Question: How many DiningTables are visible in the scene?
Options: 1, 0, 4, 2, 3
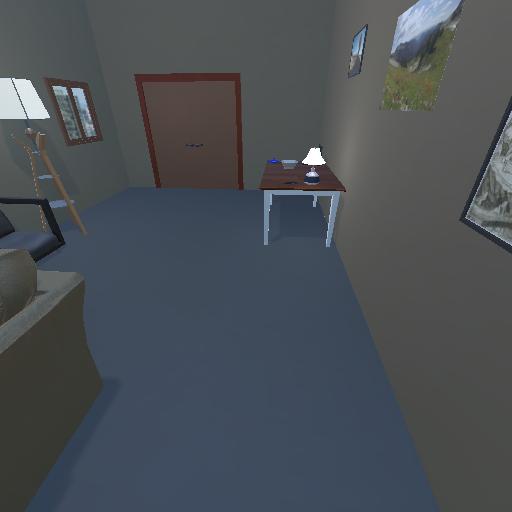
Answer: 1